Question: I have implemented server side validation in mvc project.
controller code
'''
return Json(ListErrors, JsonRequestBehavior.AllowGet);
'''
create.js
'''
.error(function (responseText, status, error) {
$scope.errorvalue = false;
$scope.errors = responseText;
$('#txtname').addClass('errorClass');
$scope.name = responseText;
$scope.namealert = true;
});
'''
In responseText I'm getting list of errors with 'property name' and 'error message' ,

How can I bind 'error message' to different 'labels' based on 'property name'?
If property name is 'Name' then error message should be 'please enter name'
for 'name' input textbox
I tried like following but it gives all object value :(
'''
<input id="txtname" type=text ng-model="Name" class="form-control">
<label ng-model="name" ng-show="namealert" style="color:red;margin-top:-35px">{{name}}</label>
'''
output
'''
[{"PropertyName":"Name","ErrorMessage":"Please enter Namename","AttemptedValue":null,"CustomState":null,"ErrorCode":null,"FormattedMessageArguments":null,"FormattedMessagePlaceholderValues":null}]
'''
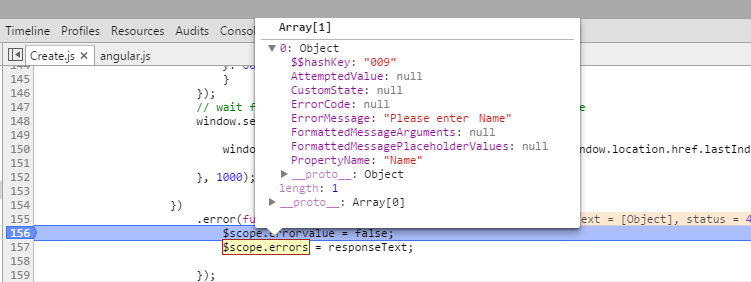
Answer: So you are close. You have your JSON that contains the key/value pairs that you would like to bind. In your controller parse the JSON to get the values out and set the value you get out to a property on the viewmodal that you have bind to a label control.
Here is a website with an example: <URL>